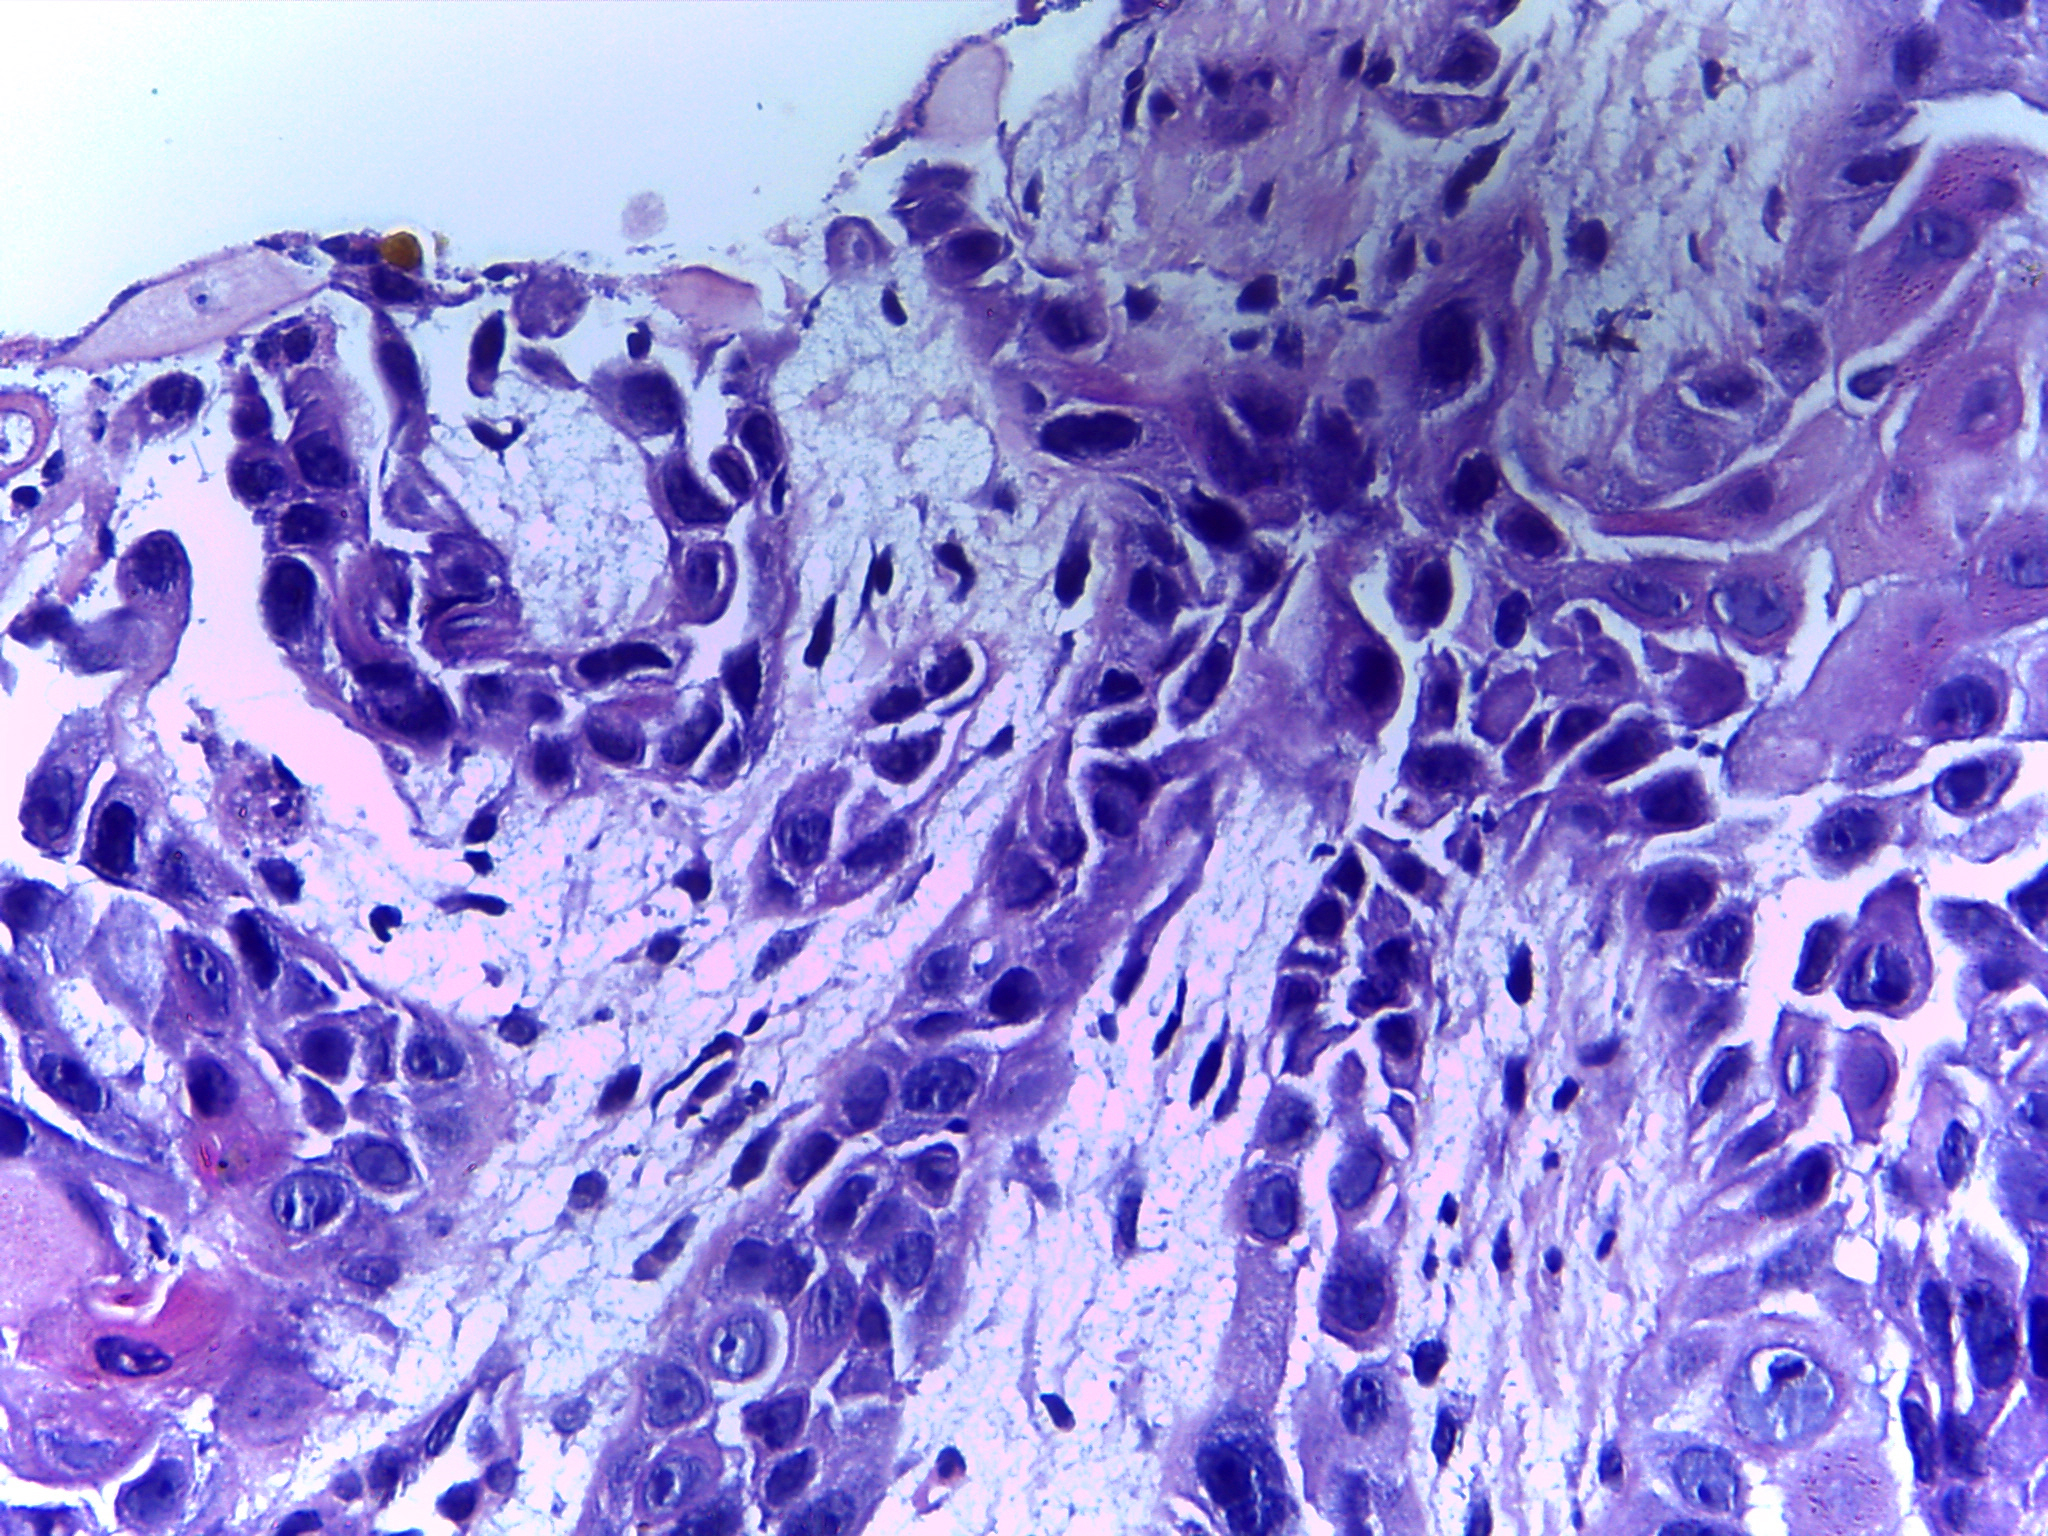
Diagnosis: OSCC